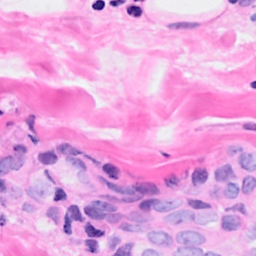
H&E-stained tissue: Breast